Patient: sex M, age 61
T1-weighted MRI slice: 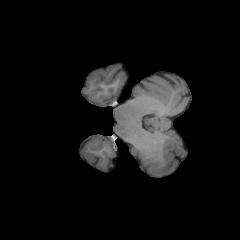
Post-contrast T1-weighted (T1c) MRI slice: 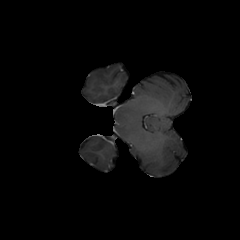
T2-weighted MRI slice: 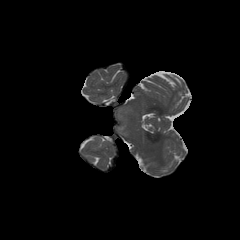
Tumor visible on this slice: yes
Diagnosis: Astrocytoma, IDH-wildtype
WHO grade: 3